Question: I am banging my head since yesterday on a problem that popped up after i switched branch on my Android git-managed project, an error pop-up keeps showing making it impossible to use git

Eclipse's log shows :
'''
!ENTRY org.eclipse.core.jobs 4 2 2014-11-27 12:05:44.993
!MESSAGE An internal error occurred during: "Computing Git status for repository git".
!STACK 0
java.lang.NullPointerException
at org.eclipse.jgit.treewalk.WorkingTreeIterator.computeHash(WorkingTreeIterator.java:1003)
at org.eclipse.jgit.treewalk.WorkingTreeIterator.contentCheck(WorkingTreeIterator.java:949)
at org.eclipse.jgit.treewalk.WorkingTreeIterator.isModified(WorkingTreeIterator.java:843)
at org.eclipse.jgit.treewalk.filter.IndexDiffFilter.include(IndexDiffFilter.java:223)
at org.eclipse.jgit.treewalk.filter.AndTreeFilter$List.include(AndTreeFilter.java:163)
at org.eclipse.jgit.treewalk.TreeWalk.next(TreeWalk.java:560)
at org.eclipse.jgit.lib.IndexDiff.diff(IndexDiff.java:389)
at org.eclipse.egit.core.internal.indexdiff.IndexDiffCacheEntry.calcIndexDiffDataFull(IndexDiffCacheEntry.java:486)
at org.eclipse.egit.core.internal.indexdiff.IndexDiffCacheEntry.access$7(IndexDiffCacheEntry.java:475)
at org.eclipse.egit.core.internal.indexdiff.IndexDiffCacheEntry$4.run(IndexDiffCacheEntry.java:286)
at org.eclipse.core.internal.jobs.Worker.run(Worker.java:54)
'''
I tried various attempts to fix it :
- - - - - 'org.eclipse.jgit.treewalk.WorkingTreeIterator'
It seems to like if my GIT repo was corrupted, any help would be much appreciated.
I don't know if it's relevant but here's Session data :
'''
eclipse.buildId=4.4.1.M20140925-0400
java.version=1.6.0_43
java.vendor=Sun Microsystems Inc.
BootLoader constants: OS=win32, ARCH=x86_64, WS=win32, NL=fr_FR
Framework arguments: -product org.eclipse.epp.package.java.product
Command-line arguments: -data D:\Development\workspace -os win32 -ws win32 -arch x86_64 -product org.eclipse.epp.package.java.product
'''
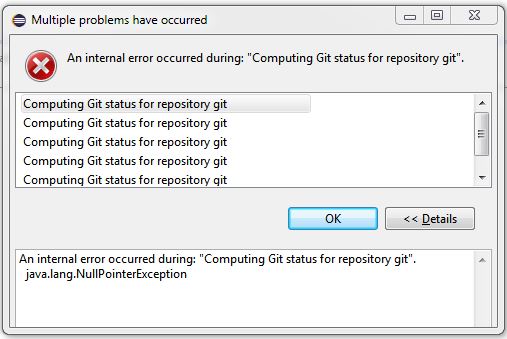
Answer: I finally get rid of the problem, i don't know what was exactly the problem but i guess it must be some kind of inconsistencies between Eclipse EGIT plugin and Git repository.
After staging/committing/pushing changes via git command line, the exception stopped showing in Eclipse, i know it's not a very explicit Problem/Solution but i'll let here, it may help or put someone with the same problem's symptoms on track .